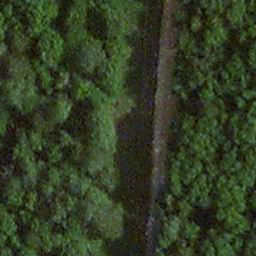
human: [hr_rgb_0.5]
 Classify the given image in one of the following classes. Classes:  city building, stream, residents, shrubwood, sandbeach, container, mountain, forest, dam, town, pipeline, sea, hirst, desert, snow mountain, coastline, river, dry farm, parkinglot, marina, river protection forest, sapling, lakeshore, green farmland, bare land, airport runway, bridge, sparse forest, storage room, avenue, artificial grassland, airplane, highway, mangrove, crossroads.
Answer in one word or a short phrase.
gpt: avenue